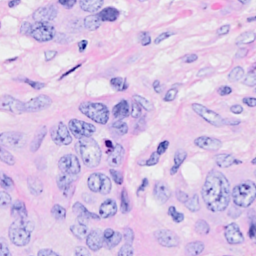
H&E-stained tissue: Breast